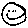
Label: smiley face